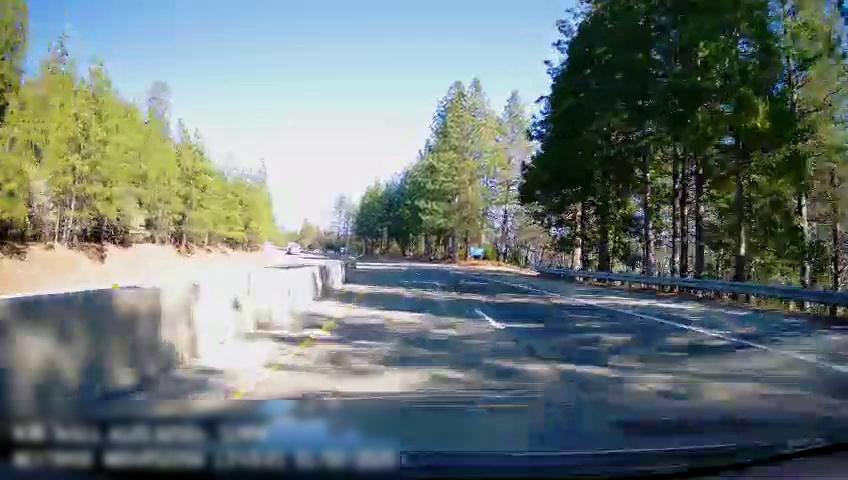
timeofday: Day
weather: Sunny
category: Drivable Space
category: Drivable Space
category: Vehicles | Other LV
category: Lanes | Current Lane
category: Lanes | Current Lane
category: Lanes | Alternate Lane
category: Traffic | Signs